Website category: book
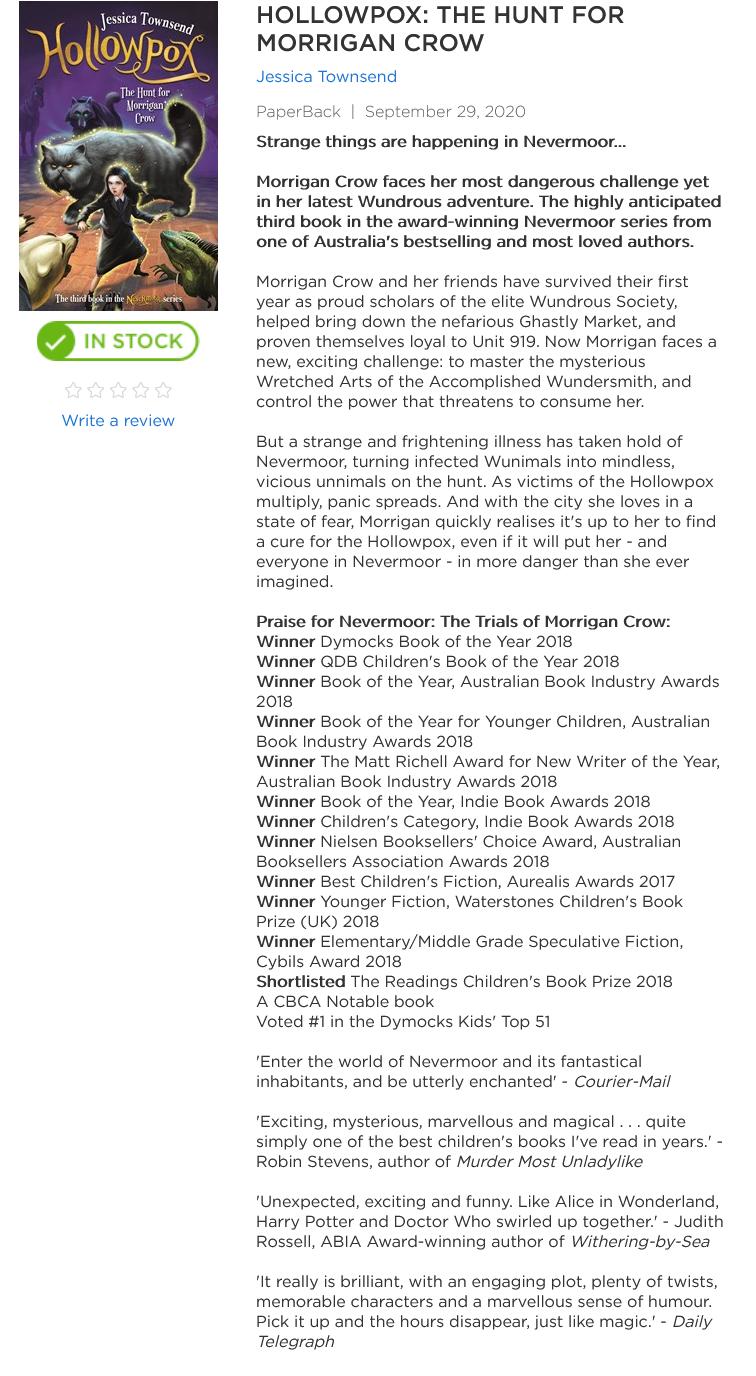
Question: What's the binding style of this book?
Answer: PaperBack

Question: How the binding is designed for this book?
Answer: PaperBack

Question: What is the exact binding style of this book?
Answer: PaperBack

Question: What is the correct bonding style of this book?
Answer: PaperBack

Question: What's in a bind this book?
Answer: PaperBack

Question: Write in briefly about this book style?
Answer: PaperBack

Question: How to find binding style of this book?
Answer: PaperBack

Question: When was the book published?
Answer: September 29, 2020

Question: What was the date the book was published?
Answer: September 29, 2020

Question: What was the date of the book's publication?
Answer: September 29, 2020

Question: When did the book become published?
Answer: September 29, 2020

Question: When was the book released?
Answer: September 29, 2020

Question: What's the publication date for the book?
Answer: September 29, 2020